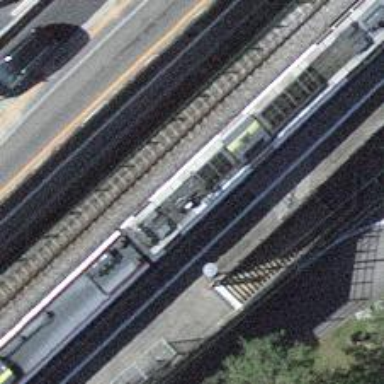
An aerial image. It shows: Public transport stop position along the railway.